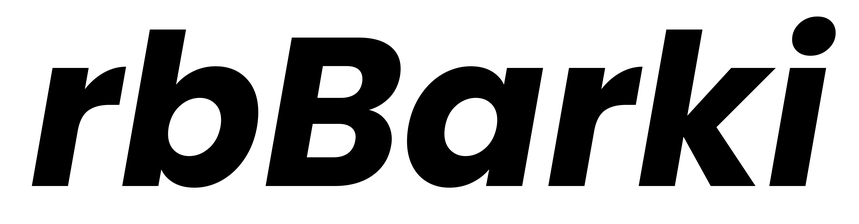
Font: Poppins-BoldItalic